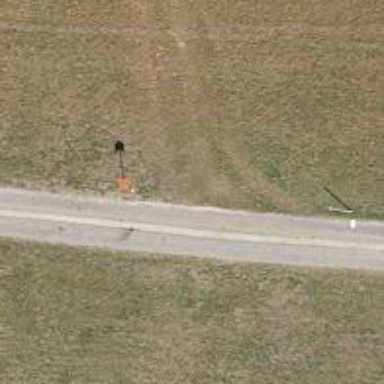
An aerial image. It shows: Pole with roofed pipeline marker.